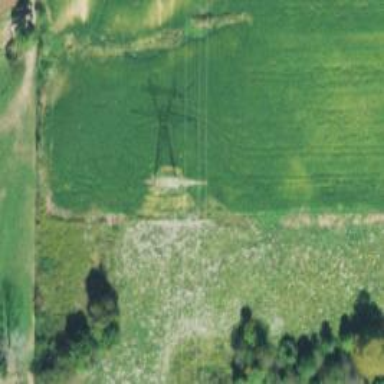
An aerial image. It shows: Lattice structure tower.